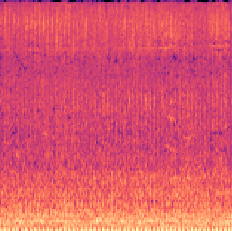
Sound class: Helicopter